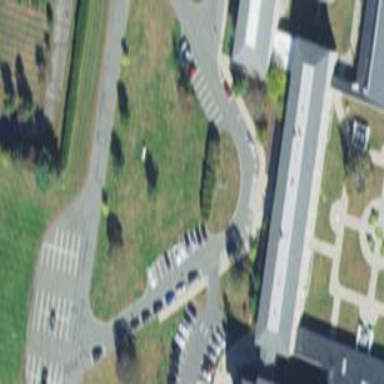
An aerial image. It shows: Parking area.